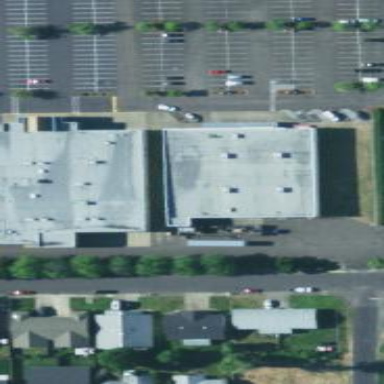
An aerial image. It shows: Supermarket building.